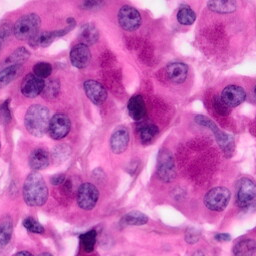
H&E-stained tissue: Pancreatic